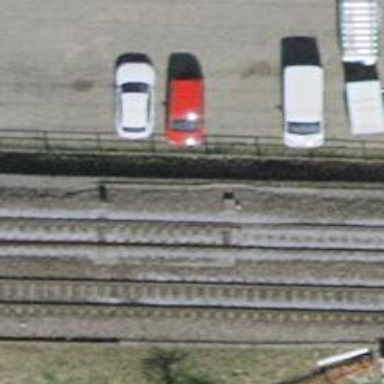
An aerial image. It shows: Railway switch.